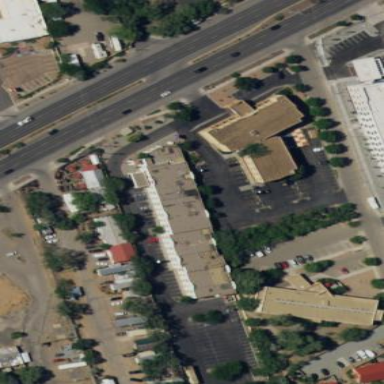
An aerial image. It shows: Building.